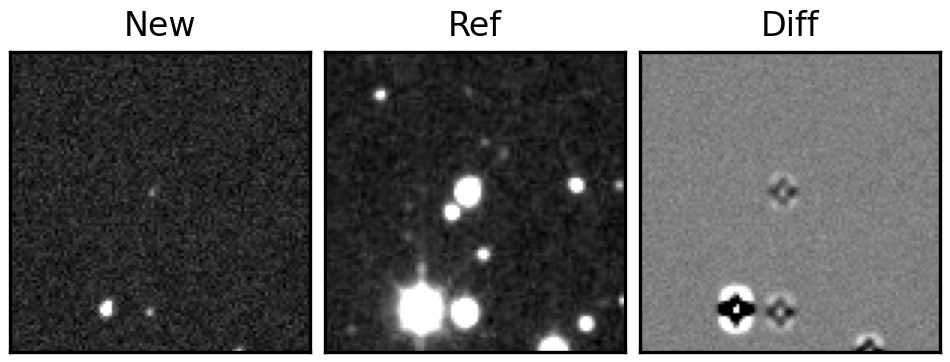
Label: bogus